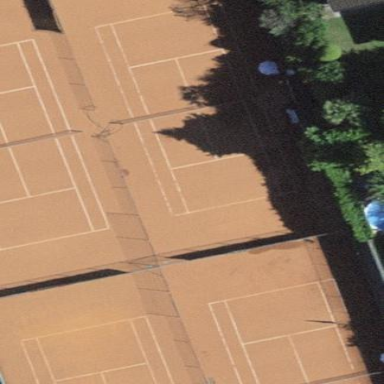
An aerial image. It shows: Tennis court on pitch designated for leisure land.